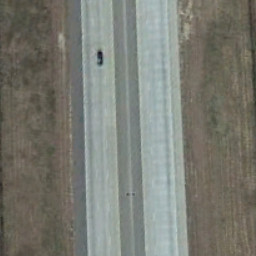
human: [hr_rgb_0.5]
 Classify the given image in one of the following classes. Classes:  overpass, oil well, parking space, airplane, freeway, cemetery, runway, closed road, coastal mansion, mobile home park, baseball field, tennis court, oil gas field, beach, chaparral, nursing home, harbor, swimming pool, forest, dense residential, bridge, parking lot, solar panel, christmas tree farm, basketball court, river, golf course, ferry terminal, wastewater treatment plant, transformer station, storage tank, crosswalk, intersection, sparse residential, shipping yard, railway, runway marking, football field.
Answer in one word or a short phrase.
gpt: freeway